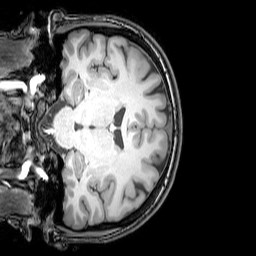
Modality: T1w
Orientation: coronal
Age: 24
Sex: female
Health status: healthy
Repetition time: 0.081 s
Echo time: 0.037 s